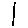
Label: line